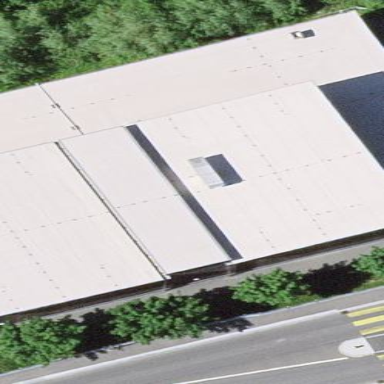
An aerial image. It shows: Sports hall building.